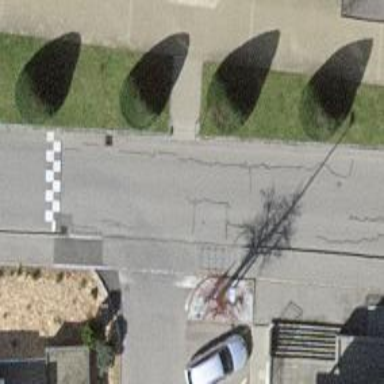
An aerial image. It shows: Road with steps.